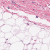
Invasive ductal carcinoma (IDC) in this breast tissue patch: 0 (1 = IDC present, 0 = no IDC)